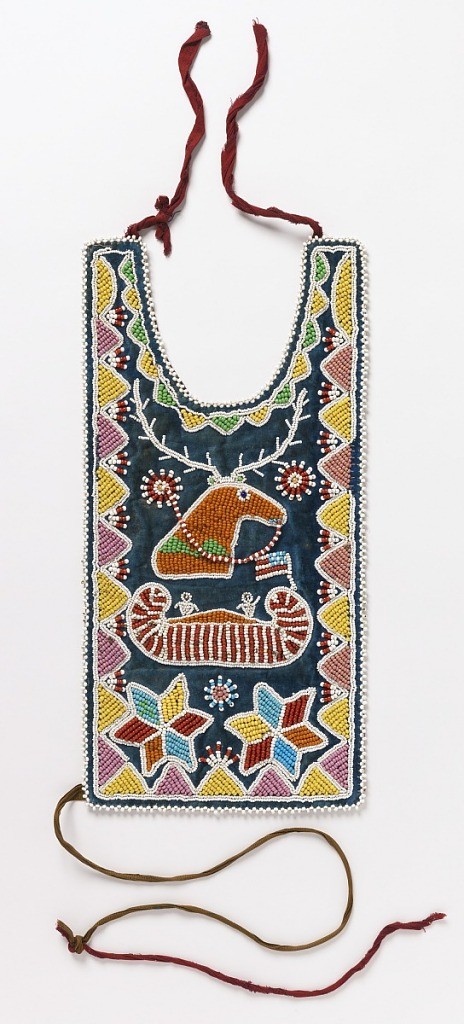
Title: Chest protector
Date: ca. 1900
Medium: velvet, glass beads, Technique: beadwork embroidery
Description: Chest protector of blue velvet embroidered with multicolored beads. Primary motifs are a stag and a canoe with two occupants. An American flag flies at right side of the canoe. Triangles in yellow and pink beads outlined with white beads form a border on the bottom and sides. Smaller triangles in yellow and green beads outlined in white beads form the border around the yoke. Star shapes of red, orange, blue, and yellow beads outlined with white beads fill the lower corners. Small rosettes flank the stag's head. Cloth ties at top and bottom.